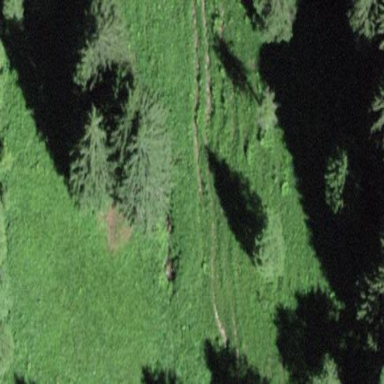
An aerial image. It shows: Forest area.